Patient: sex F, age 54
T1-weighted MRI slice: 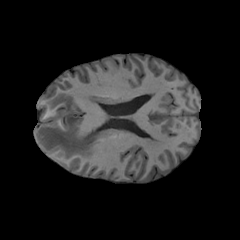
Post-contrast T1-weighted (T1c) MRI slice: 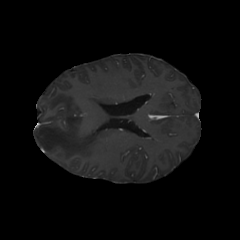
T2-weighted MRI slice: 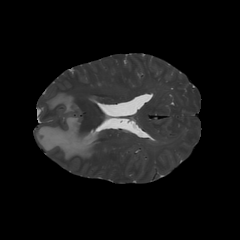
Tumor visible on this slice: yes
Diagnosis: Glioblastoma, IDH-wildtype
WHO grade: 4